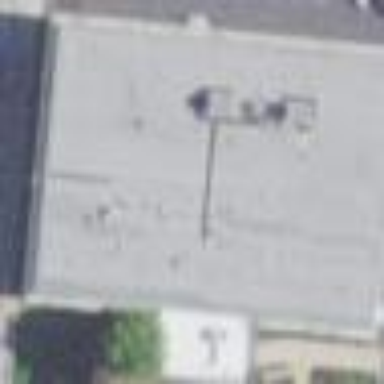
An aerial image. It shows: Building.